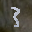
Label: 3